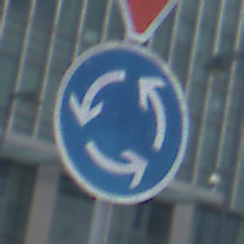
Verkehrszeichen: Kreisverkehr
Zusatzzeichen oben: VorfahrtGewaehren
Umgebung: Outdoor, Urban
Tageszeit: MorningAfternoon
Wetter: PartlyCloudy
Licht: Natural
Jahreszeit: NotSpecified
Kontrast: LowContrast